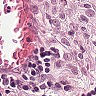
Metastatic tissue present: yes